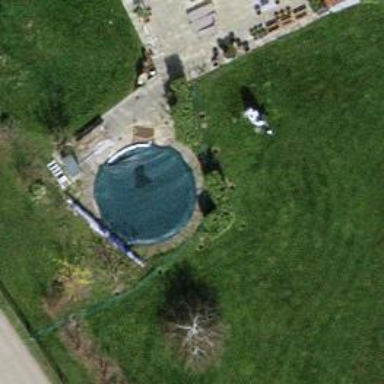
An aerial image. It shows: Swimming pool located in leisure land.